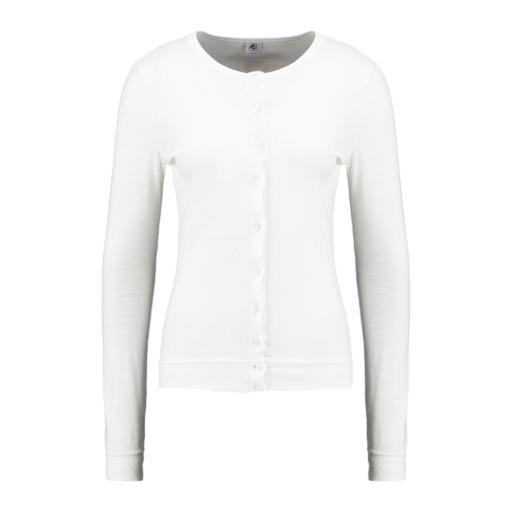
white long sleeve button, only white and long sleeves, white long aleeved shirt, white background